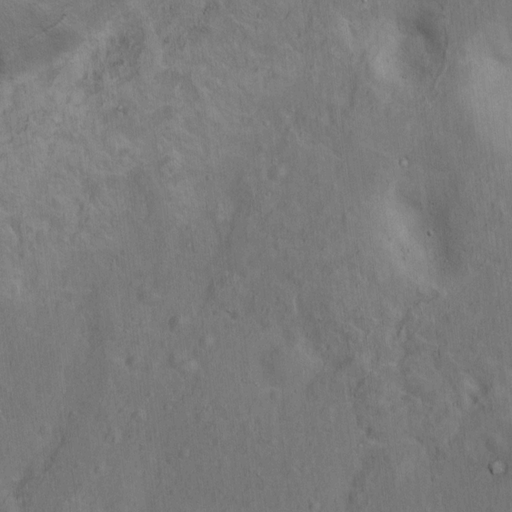
Objects detected: cone, cone, cone